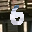
Label: 6